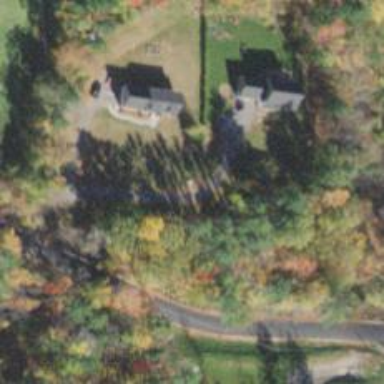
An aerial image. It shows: Driveway.